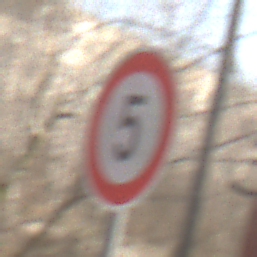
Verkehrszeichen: Geschwindigkeit5
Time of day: MorningAfternoon
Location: Outdoor (Nature)
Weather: Clear
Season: Winter
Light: Natural